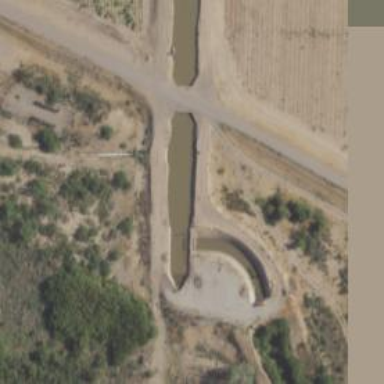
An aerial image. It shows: Sluice gate on waterway.